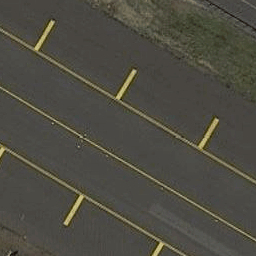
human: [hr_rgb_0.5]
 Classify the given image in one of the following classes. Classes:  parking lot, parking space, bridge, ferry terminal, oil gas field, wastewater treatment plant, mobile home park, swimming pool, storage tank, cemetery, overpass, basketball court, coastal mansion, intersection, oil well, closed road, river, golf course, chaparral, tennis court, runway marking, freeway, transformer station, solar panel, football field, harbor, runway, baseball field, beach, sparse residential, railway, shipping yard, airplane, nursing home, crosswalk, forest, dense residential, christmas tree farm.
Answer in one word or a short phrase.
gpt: runway marking